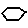
Label: hexagon